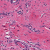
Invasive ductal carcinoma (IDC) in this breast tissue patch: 1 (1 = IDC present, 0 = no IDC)